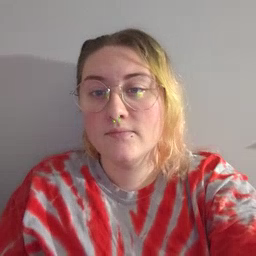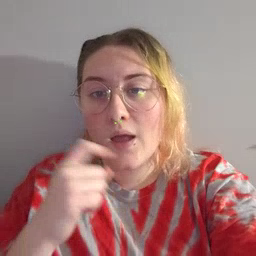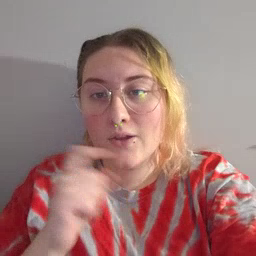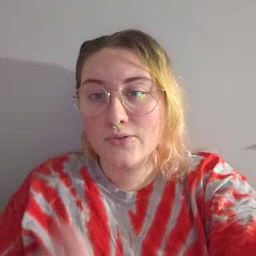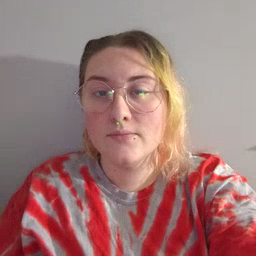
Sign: dryer